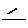
Label: line